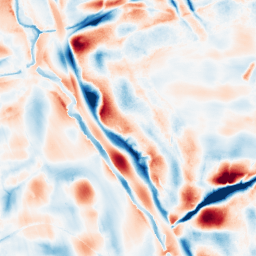
Category: wavelet
Decomposition family: wavelet_biorthogonal
Decomposition parameters: wavelet: bior4.4
level: 5
Upsampling method: quartic
Upsampling parameters: scale: 2
Upsampling scale: 2